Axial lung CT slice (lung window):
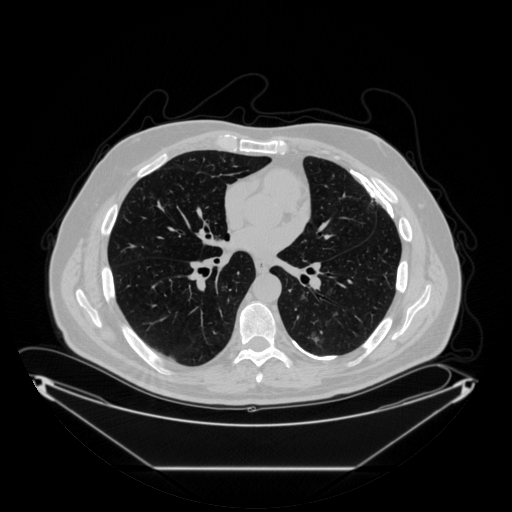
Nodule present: no